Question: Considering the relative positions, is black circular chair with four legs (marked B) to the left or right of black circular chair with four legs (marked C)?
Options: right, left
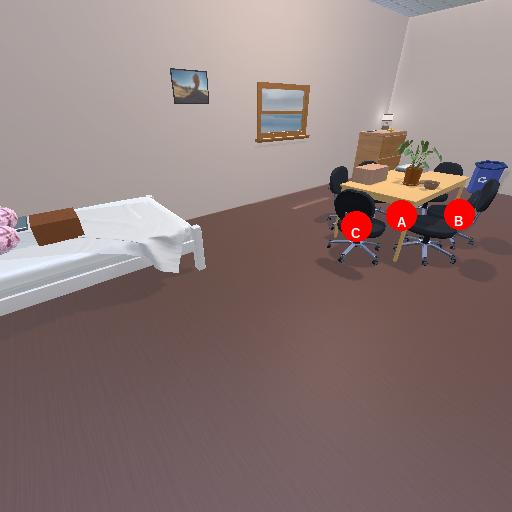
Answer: right